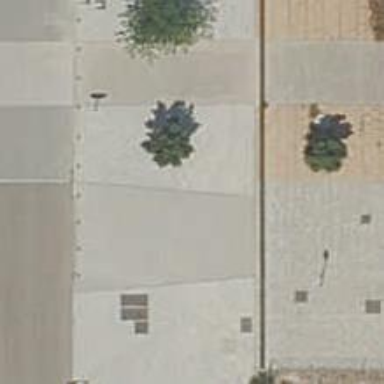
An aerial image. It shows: Row of trees in natural setting.